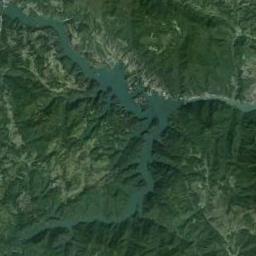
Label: river